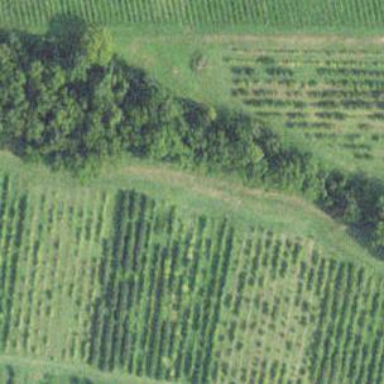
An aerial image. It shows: Orchard.